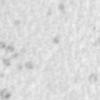
Label: no_change